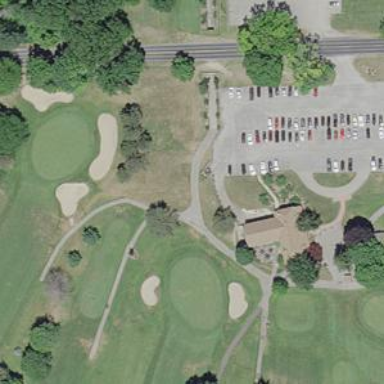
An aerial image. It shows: Service road used as golf cart path.